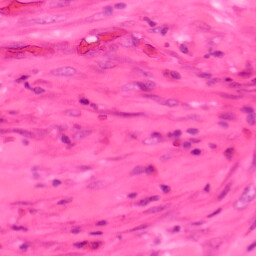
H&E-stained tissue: Colon